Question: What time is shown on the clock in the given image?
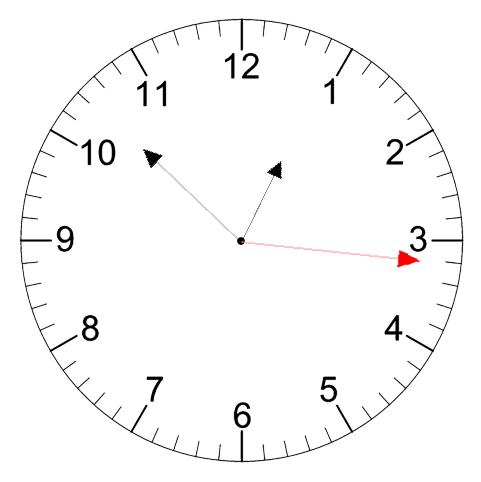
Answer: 12:52:16